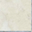
Piece: xx